Current action and preconditions to check: trajectory_clear

Your task: For each precondition in the list above, predict whether it will hold at this action.

Consider the current scene as observed from the mobile robot's camera, and analyze the predicted future states of all dynamic agents (e.g., people, animals, vehicles, or any moving entities) within the NEXT SECOND.

IMPORTANT: Only answer "very likely" if you are absolutely certain—based on strong, clear evidence—that a dynamic agent will violate the precondition in the predicted future state. Do NOT answer "very likely" for unlikely, ambiguous, or low-probability risks.

Ask yourself for each precondition: Is there a high probability, with clear and convincing evidence, that the predicted future states of any dynamic agent will interfere with the predicted future state of the currently executing action within the NEXT SECOND, causing that precondition to fail?

Assess the risk level based on these predictions. Use "likely" or "very likely" if motions create a clear risk of interference.

Use "neutral" or "improbable" if agents are nearby but their predicted paths are clearly diverging or non-conflicting.

Failure Risk Categories: "very improbable", "improbable", "neutral", "likely", "very likely"

Answer Format: Output ONLY the probability_of_failure value from these categories: "very improbable", "improbable", "neutral", "likely", "very likely"

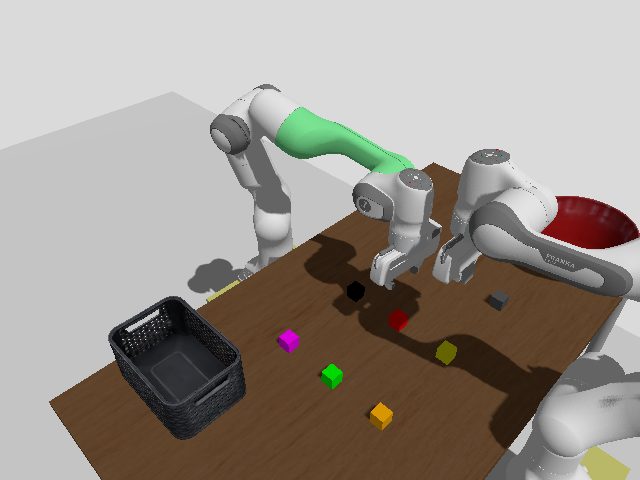

Answer: neutral